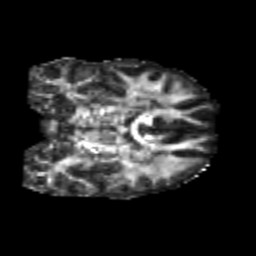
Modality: FA
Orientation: coronal
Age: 22
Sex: male
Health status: healthy
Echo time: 0.074 s